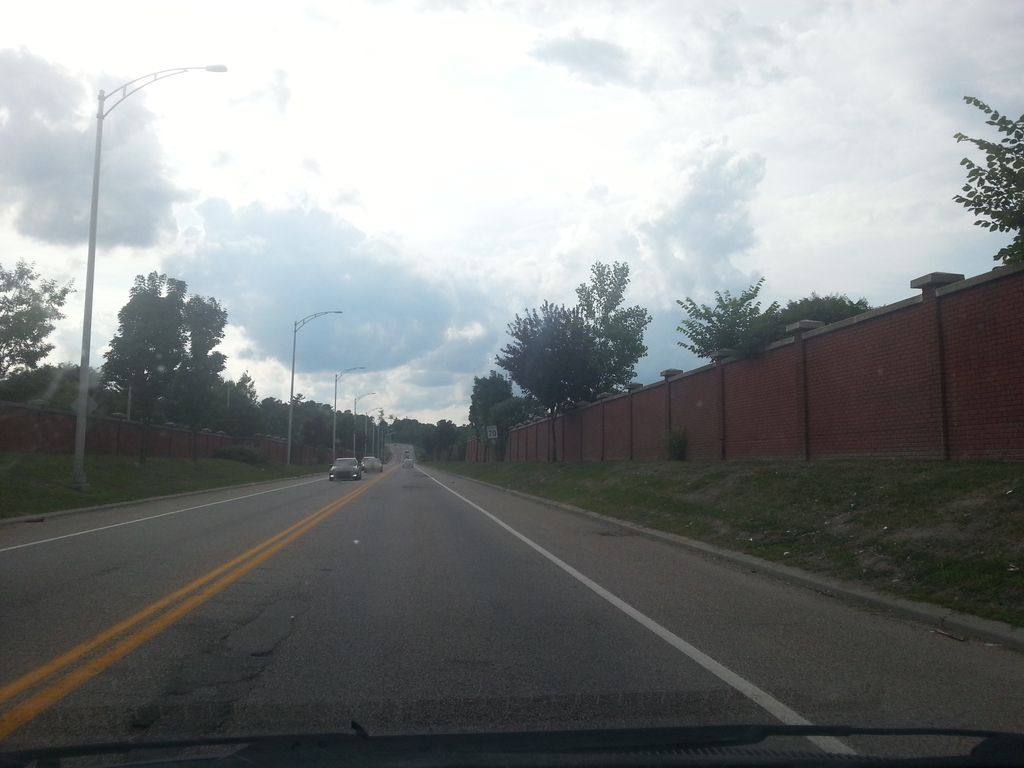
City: ottawa-gatineau